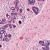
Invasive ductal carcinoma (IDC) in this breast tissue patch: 0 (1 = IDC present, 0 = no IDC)